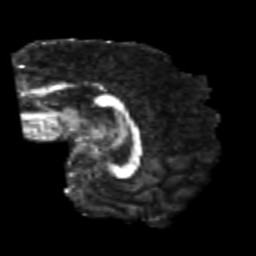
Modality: FA
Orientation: sagittal
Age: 21
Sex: male
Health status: healthy
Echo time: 0.074 s